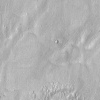
Atmospheric dust classification: not_dusty